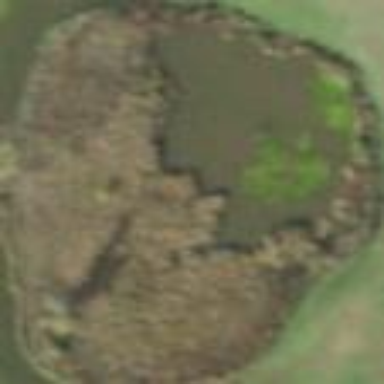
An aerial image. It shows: Water hazard on golf course. The hazard is natural water feature.